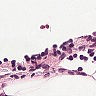
Metastatic tissue present: no